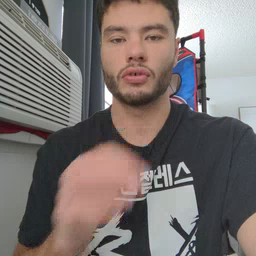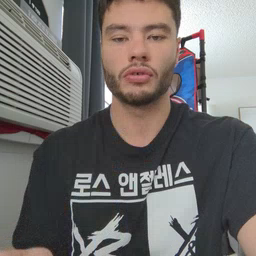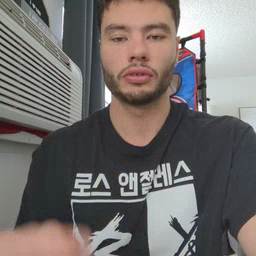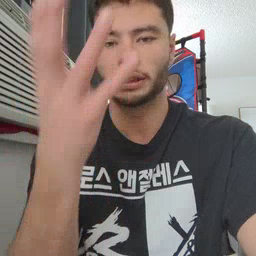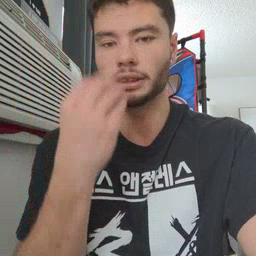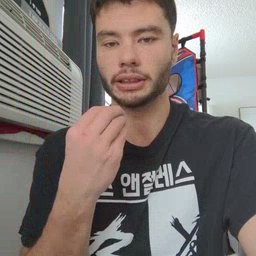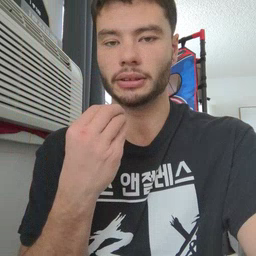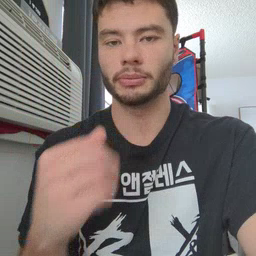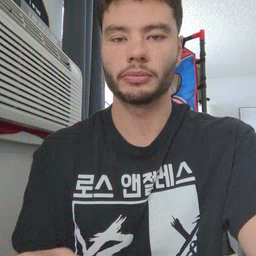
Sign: sleep